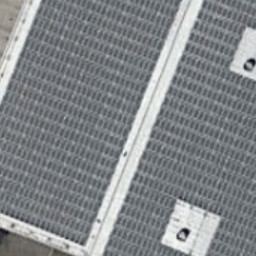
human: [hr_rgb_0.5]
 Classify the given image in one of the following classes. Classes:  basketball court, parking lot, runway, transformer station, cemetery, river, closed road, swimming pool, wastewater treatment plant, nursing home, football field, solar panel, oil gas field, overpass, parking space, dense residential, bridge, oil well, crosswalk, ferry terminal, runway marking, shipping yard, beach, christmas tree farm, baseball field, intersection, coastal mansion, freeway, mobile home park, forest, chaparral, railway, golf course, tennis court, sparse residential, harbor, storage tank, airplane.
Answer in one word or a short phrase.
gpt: solar panel